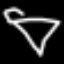
Label: diamond